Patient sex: F
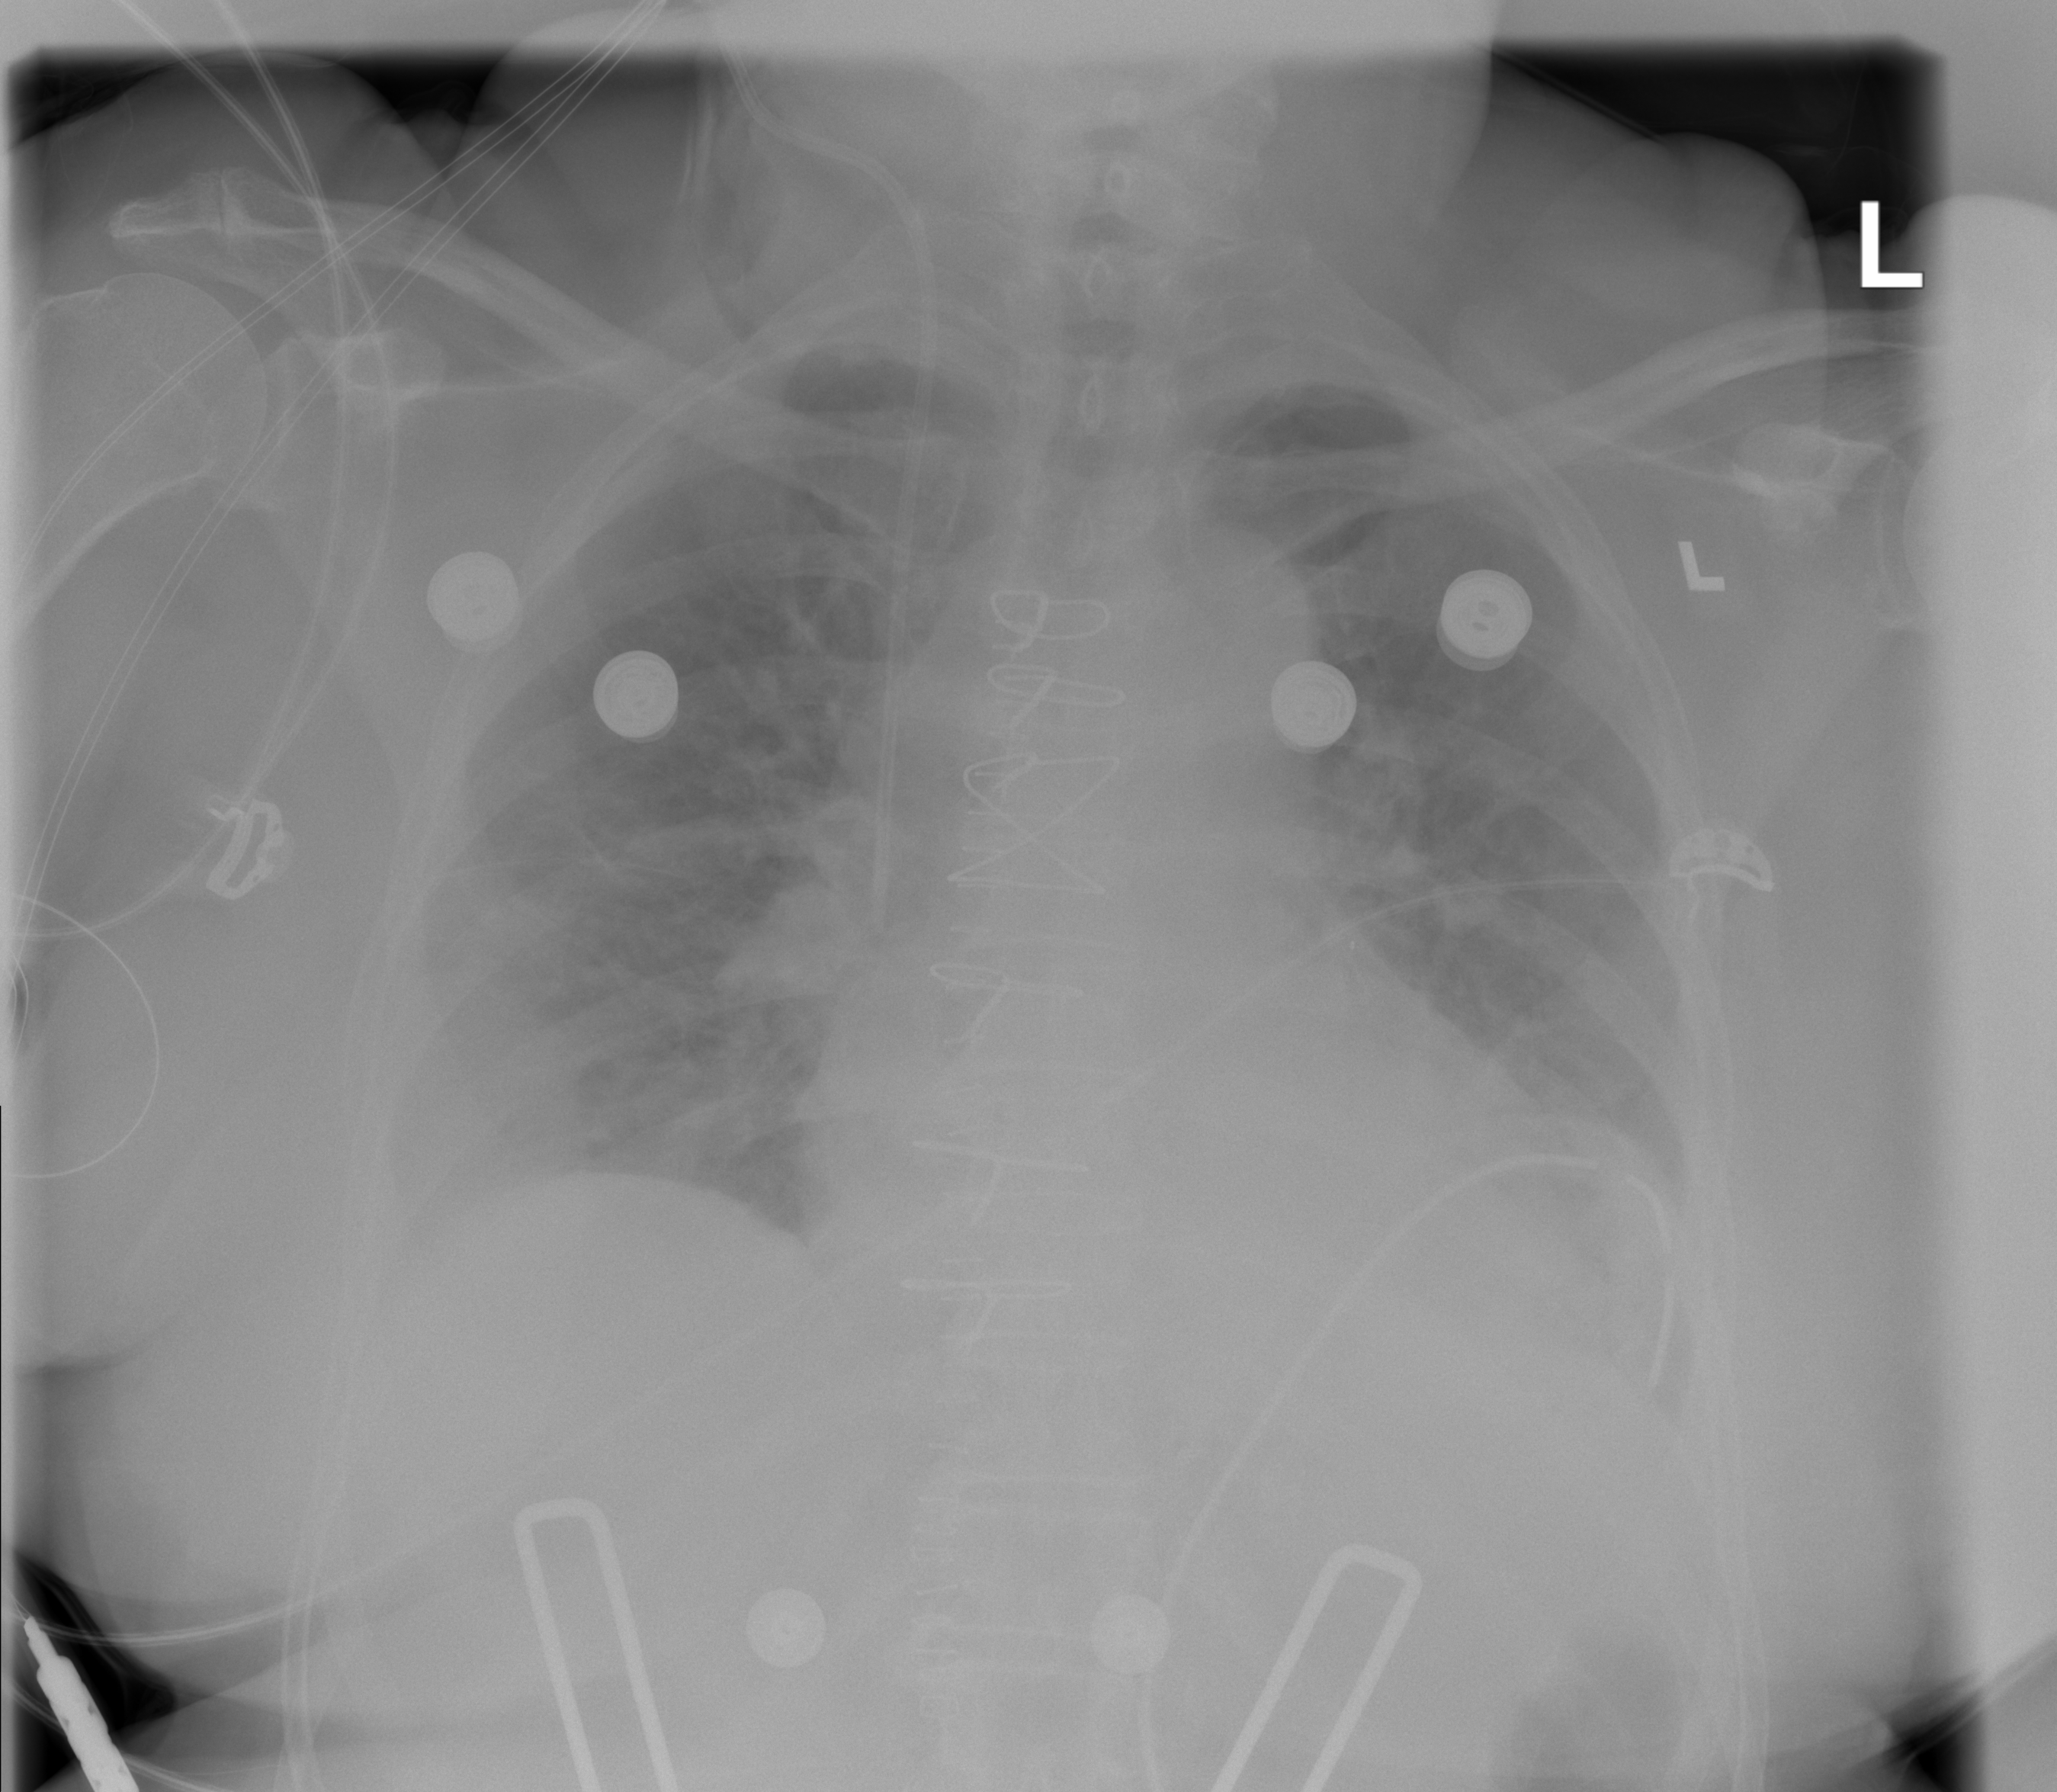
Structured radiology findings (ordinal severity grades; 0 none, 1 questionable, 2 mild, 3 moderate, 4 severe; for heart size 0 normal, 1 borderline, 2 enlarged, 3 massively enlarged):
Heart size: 0
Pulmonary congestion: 0
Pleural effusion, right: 0
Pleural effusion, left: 0
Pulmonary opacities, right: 0
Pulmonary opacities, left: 0
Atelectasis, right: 0
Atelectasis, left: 2